Field crop: maize
Growth stage: 1
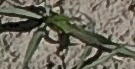
Species: sorghum